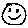
Label: smiley face